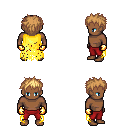
a pixel art fantasy rpg character, male body template, human, dark skin, yellow tattered cape, red pants, light blonde bedhead hairstyle, gold gloves, four views (front, back, left, right), 2x2 character sprite sheet, small pixel art, hard edges, no anti-aliasing